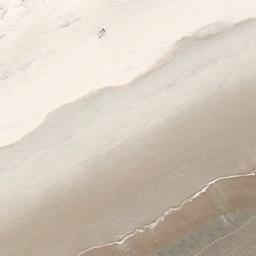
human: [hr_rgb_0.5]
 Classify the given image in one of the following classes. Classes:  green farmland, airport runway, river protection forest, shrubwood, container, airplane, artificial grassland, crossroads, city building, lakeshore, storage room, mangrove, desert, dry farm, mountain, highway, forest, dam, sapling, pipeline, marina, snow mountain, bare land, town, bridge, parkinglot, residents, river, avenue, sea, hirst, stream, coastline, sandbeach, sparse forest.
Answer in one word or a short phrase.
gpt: sandbeach